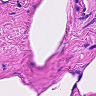
Metastatic tissue present: no